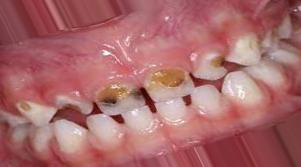
Condition: Caries